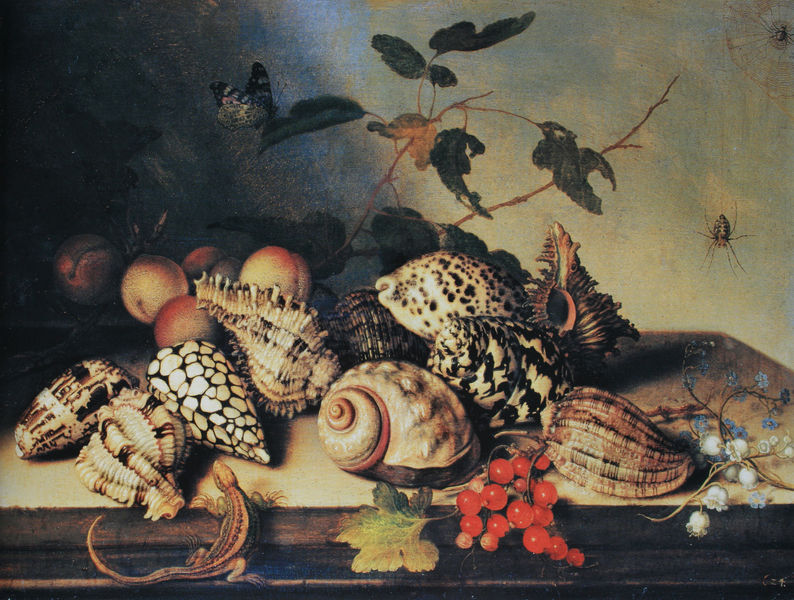
Titel: Muscheln und Früchte
Künstler: Balthasar van der Ast
Standort: Dresden
Institution: Gemäldegalerie Alte Meister
Schlagwörter: nature morte, peinture, toile, coquillage, table, feuilles, papillon, araignée, pêche, muguet, escargot, lézard, groseilles, etager